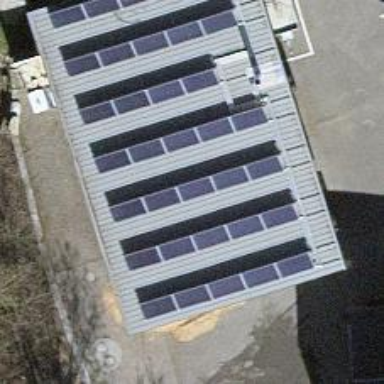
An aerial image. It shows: Solar power generator using photovoltaic method with solar photovoltaic panel types.